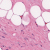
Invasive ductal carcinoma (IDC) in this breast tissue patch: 0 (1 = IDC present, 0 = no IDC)